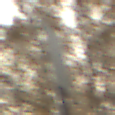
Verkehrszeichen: BeginnVerkehrsberuhigterBereich
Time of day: SunriseSunset
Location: Roofed (Suburban)
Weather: Clear
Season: NotSpecified
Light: Natural